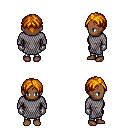
a pixel art fantasy rpg character, female body template, human, dark skin, chain mail, metal pants, dark blonde parted hairstyle, metal gloves, four views (front, back, left, right), 2x2 character sprite sheet, small pixel art, hard edges, no anti-aliasing